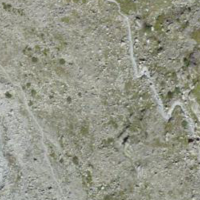
EUNIS habitat code: 31
Species observed at this site:
Vanessa cardui